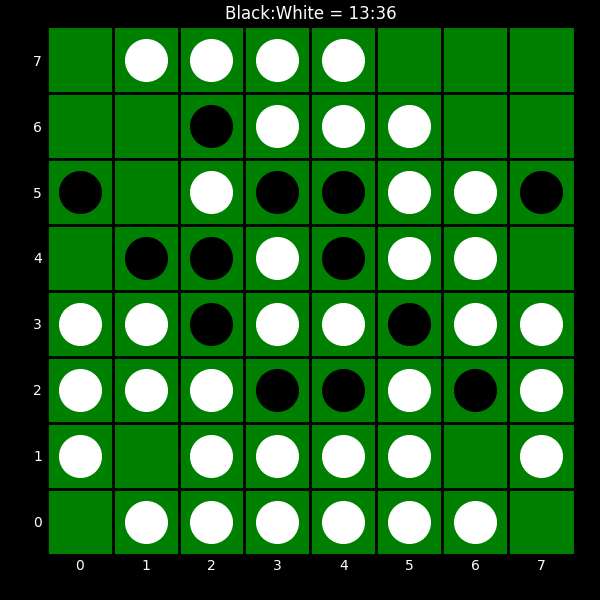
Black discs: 13
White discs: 36